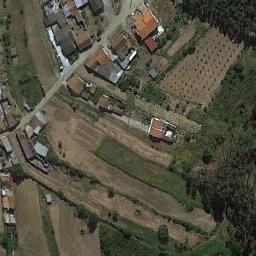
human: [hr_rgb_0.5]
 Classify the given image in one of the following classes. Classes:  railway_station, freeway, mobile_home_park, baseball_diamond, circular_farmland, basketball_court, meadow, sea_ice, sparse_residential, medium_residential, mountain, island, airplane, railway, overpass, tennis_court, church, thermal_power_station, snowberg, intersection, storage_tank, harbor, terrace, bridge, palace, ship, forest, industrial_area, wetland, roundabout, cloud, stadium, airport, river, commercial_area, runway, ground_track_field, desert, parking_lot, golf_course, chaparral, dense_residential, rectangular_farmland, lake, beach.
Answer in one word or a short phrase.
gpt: terrace